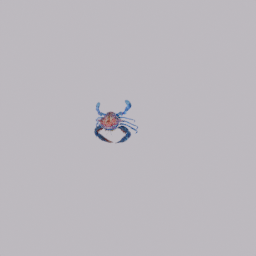
Label: animals